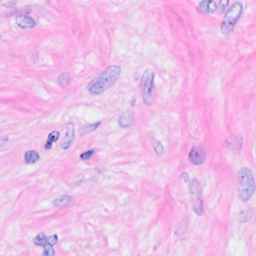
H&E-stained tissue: Breast